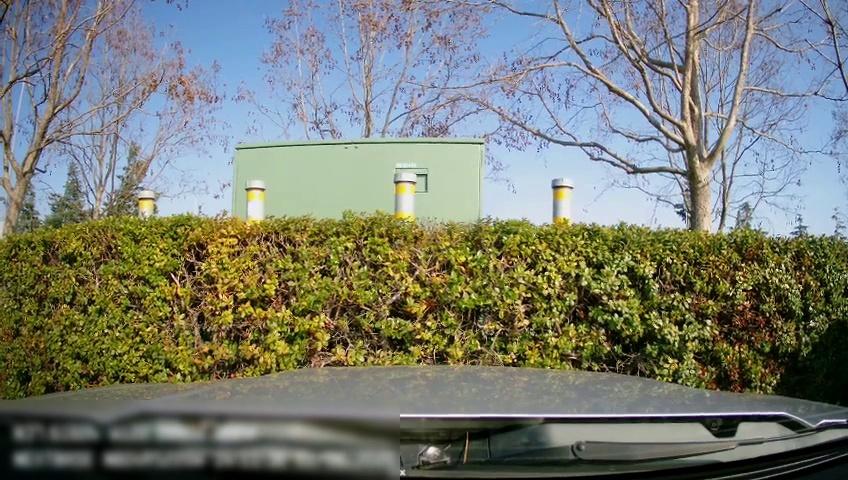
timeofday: Day
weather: Sunny